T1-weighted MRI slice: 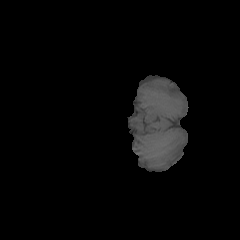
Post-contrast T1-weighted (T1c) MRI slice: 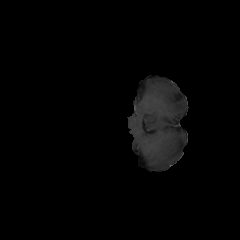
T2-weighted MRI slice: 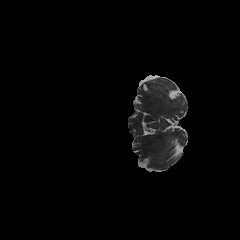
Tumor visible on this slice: no